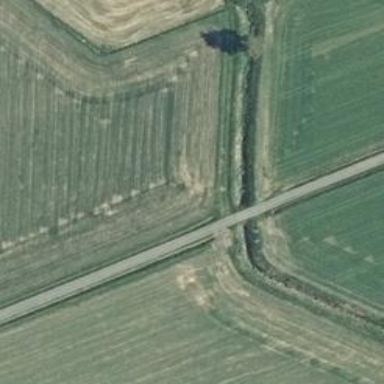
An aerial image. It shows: Culvert tunnel.